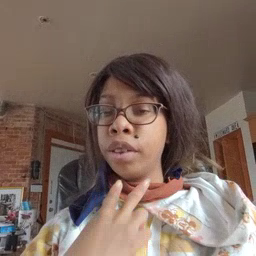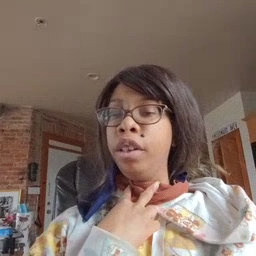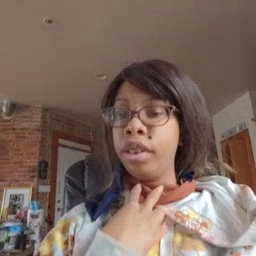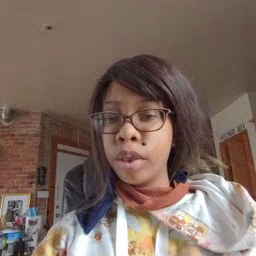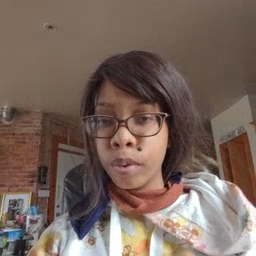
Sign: stuck